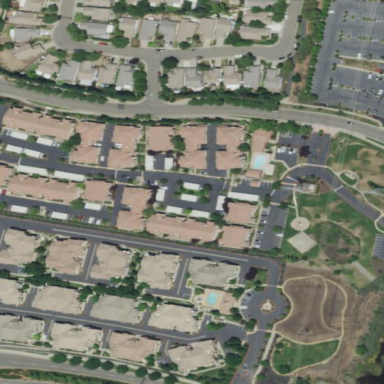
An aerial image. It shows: Condominium within residential area.